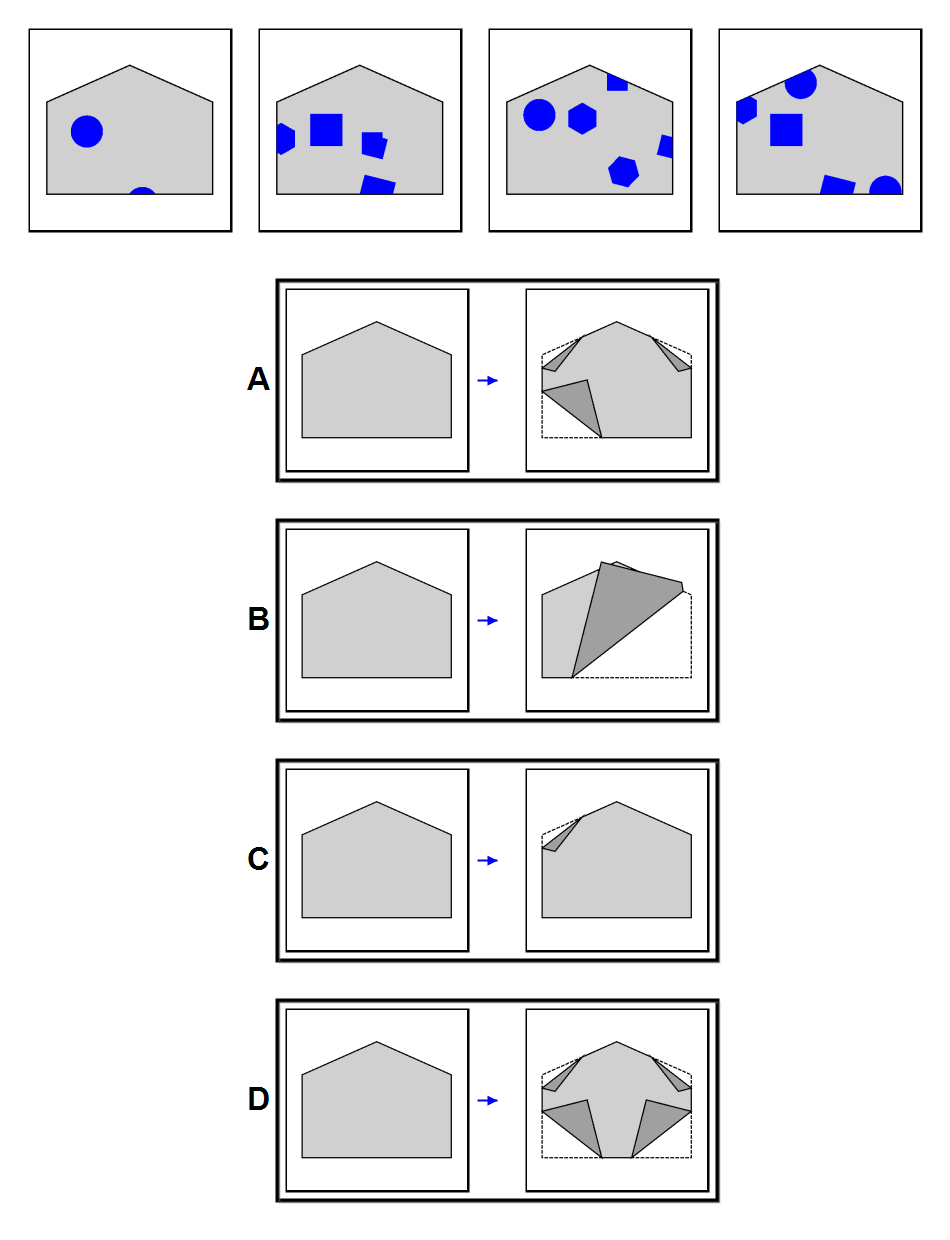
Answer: B